Question: What hit an all-time high?
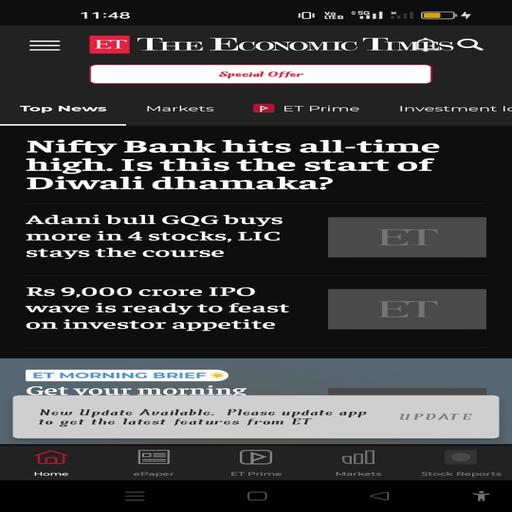
Answer:  Nifty Bank